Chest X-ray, AP view. Patient: 33 years old, sex M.
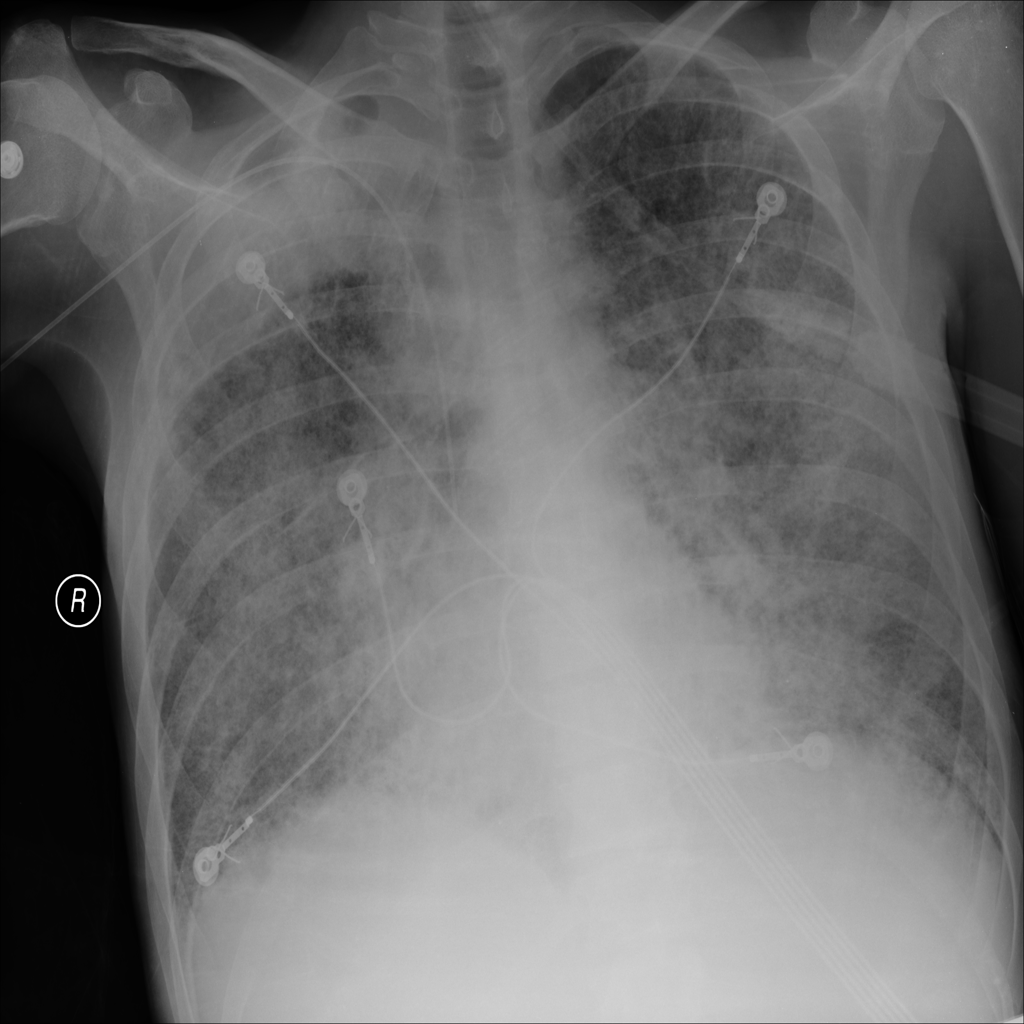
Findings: Consolidation, Infiltration, Pleural_Thickening